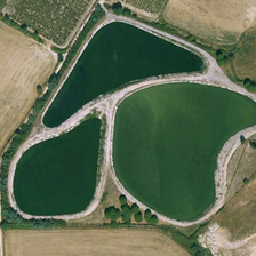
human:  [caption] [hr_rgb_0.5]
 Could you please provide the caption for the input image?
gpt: Three ponds of different shape are aesthetic.

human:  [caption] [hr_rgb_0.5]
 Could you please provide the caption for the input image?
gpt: Three different shaped ponds are very beautiful.

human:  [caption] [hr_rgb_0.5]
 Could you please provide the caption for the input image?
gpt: Around the lake is a wide area of farmland.

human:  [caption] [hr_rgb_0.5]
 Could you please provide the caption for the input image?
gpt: There is a large area of farmland by the lake.

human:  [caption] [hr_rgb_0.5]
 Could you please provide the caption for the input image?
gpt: Three pools with different shapes are wonderful.